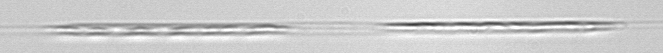
Label: Rhizosolenia